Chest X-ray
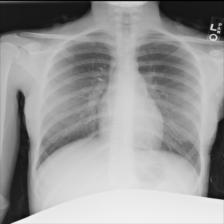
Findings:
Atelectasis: negative
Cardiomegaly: negative
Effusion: negative
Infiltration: negative
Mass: negative
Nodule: negative
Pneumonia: negative
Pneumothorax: negative
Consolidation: negative
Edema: negative
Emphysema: negative
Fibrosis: negative
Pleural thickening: negative
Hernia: negative